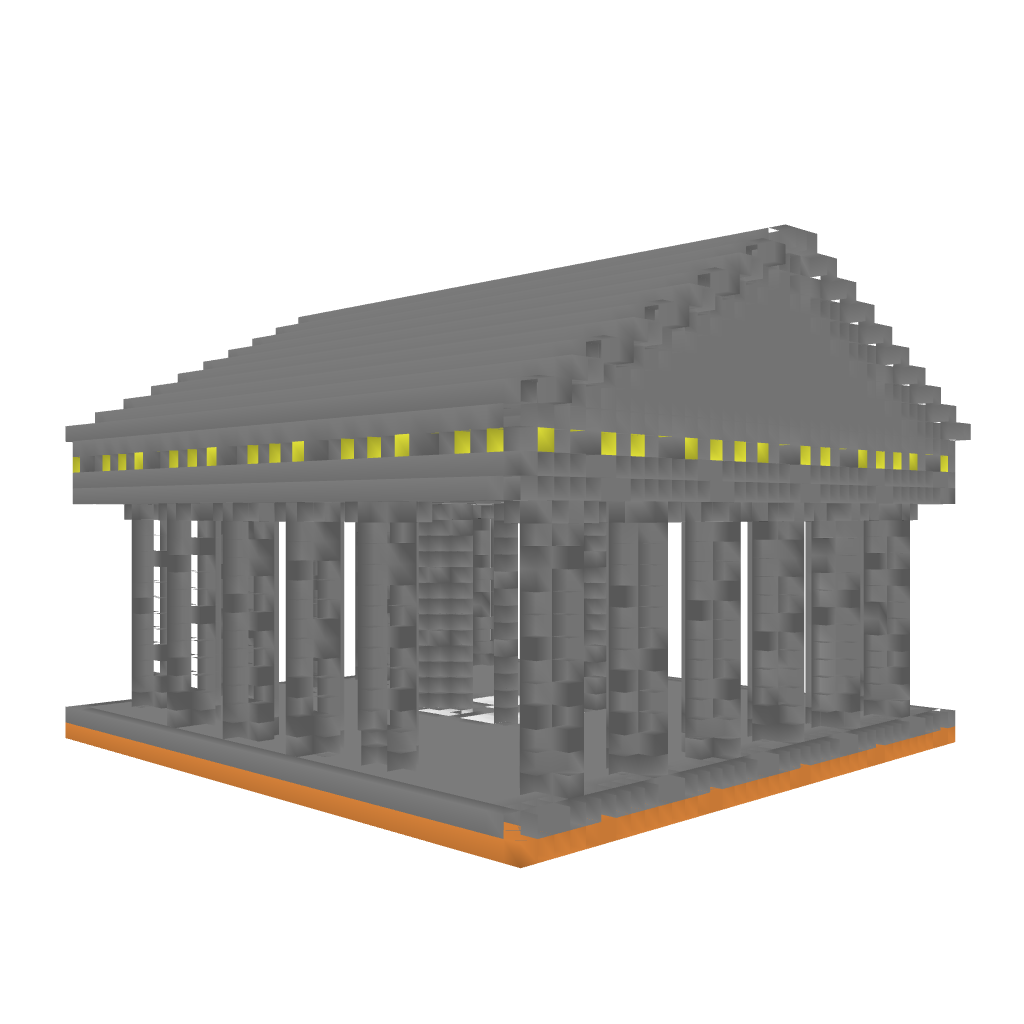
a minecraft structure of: Tempel-Zeus high quality